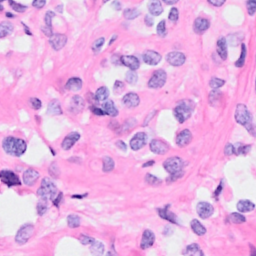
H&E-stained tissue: Breast